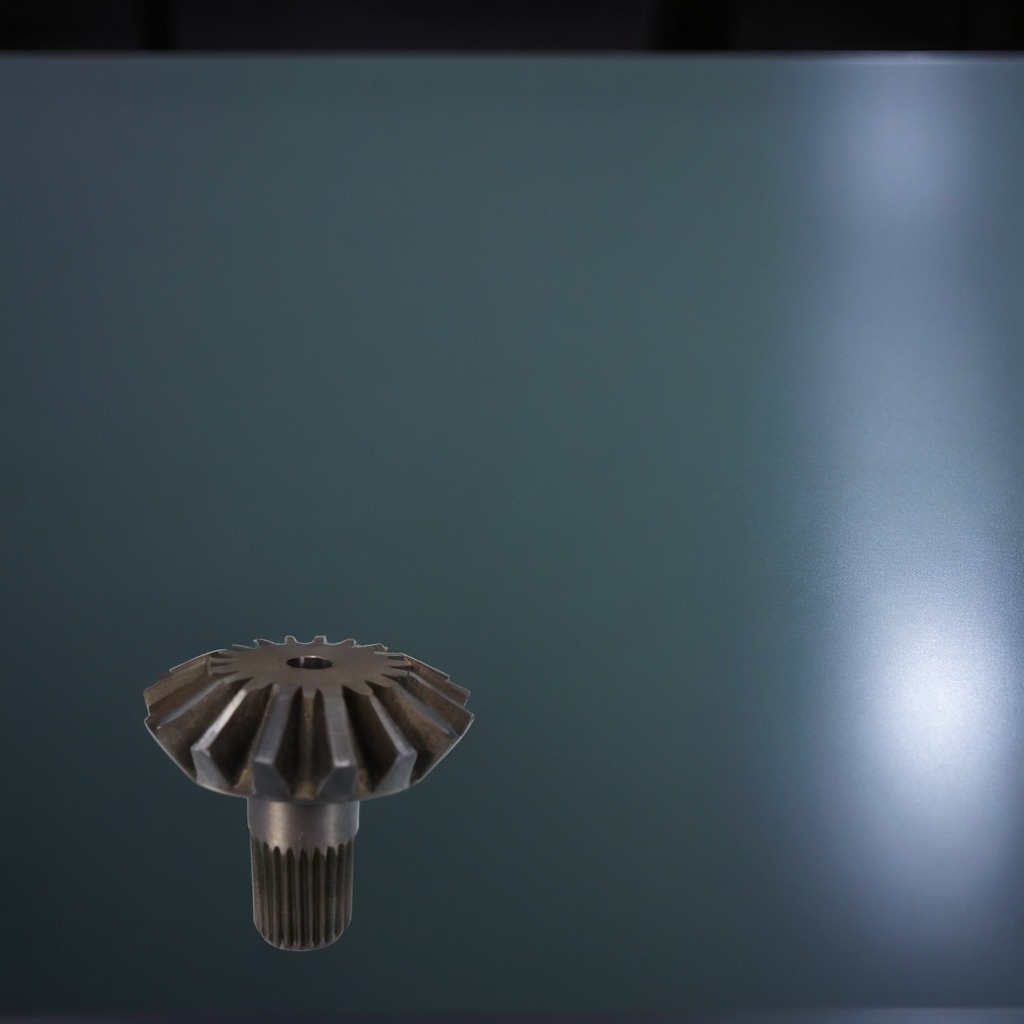
A steel gear with teeth is lying on the table.